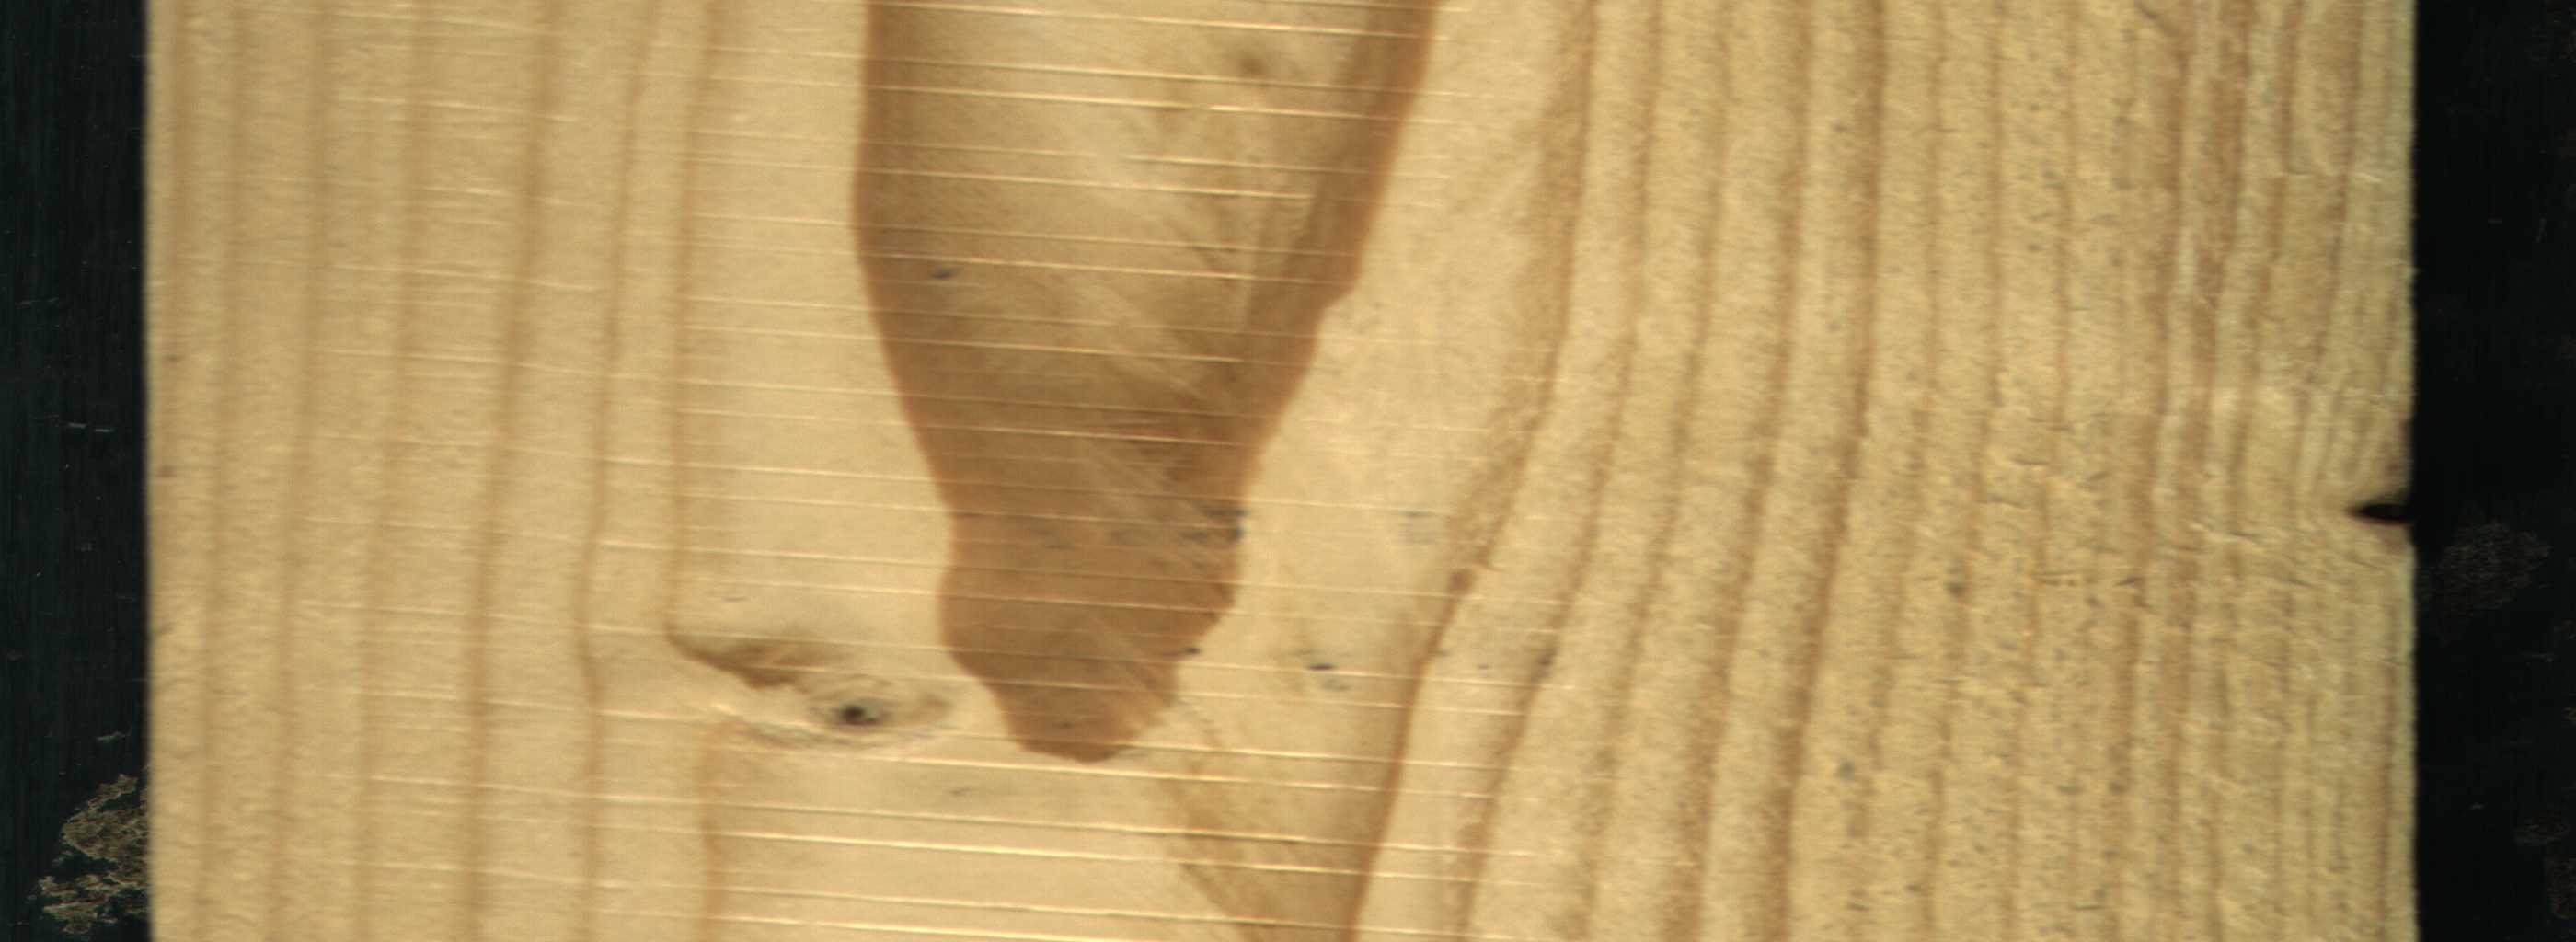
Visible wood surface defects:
Knot_missing
Live_Knot